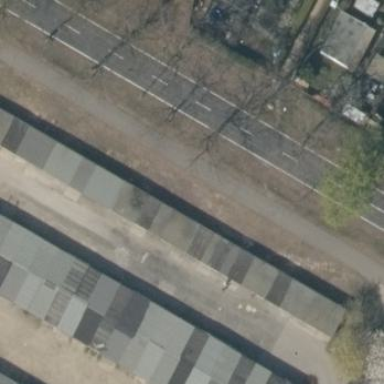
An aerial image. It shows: Group of garages.